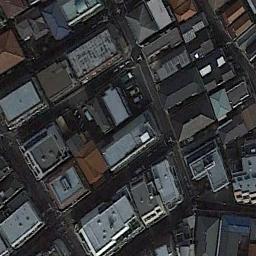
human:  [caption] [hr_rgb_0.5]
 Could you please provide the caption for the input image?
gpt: Many roads and neatly arranged houses in densely populated areas .

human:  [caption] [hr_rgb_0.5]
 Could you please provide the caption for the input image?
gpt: There are a lot of trees in the residential area and a road nearby .

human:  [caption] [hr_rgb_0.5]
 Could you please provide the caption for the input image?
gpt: A dense residential area has lots of houses with different colors of roofs and some roads go through the residential area .

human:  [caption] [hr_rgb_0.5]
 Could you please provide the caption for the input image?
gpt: The dense residential is next to the road .

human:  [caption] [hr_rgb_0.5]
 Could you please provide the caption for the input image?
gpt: There are some light-blue buildings on dense residential area .